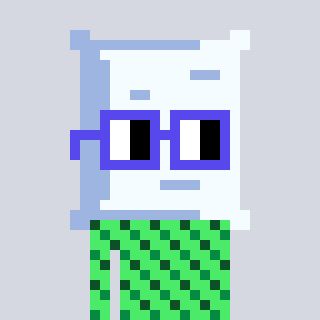
a pixel art character with square blue glasses, a pillow-shaped head and a teal-colored body on a cool background